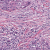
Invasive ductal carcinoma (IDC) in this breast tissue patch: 1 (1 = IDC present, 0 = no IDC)